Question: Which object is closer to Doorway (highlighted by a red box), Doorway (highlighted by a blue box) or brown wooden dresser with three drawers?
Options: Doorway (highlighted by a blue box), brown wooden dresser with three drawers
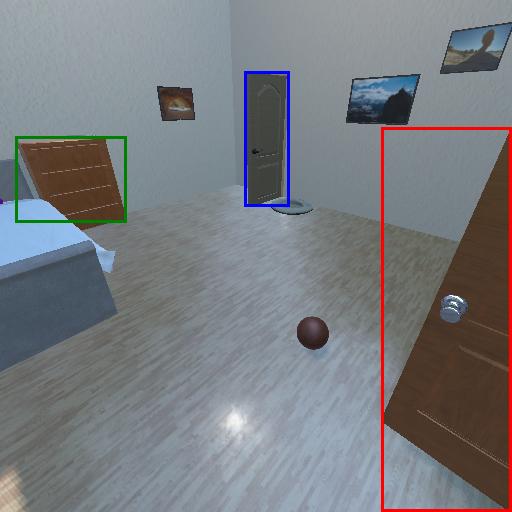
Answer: Doorway (highlighted by a blue box)